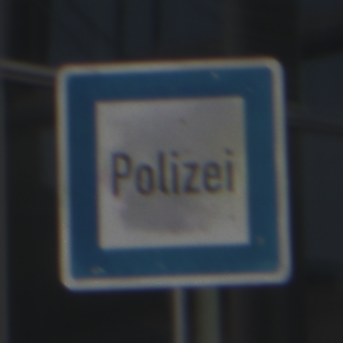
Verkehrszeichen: Polizei
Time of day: MorningAfternoon
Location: Outdoor (Urban)
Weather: PartlyCloudy
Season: NotSpecified
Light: Natural